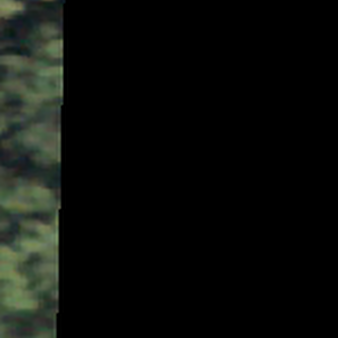
Label: other